Question: I'm working on a code-editor and want to auto-adjust the width of a label as the number increases. For example, for 1-9 (1 digit) there's a specific width. Then when it gets to 10-99 (2 digits), width of label increases. Then again for then 100-999 (3 digits), etc.
The result should be something like this:

Here is my code:
'''
private void timer_countline_Tick(object sender, EventArgs e)
{
updateNumberLabel();
}
private void updateNumberLabel()
{
// we get index of first visible char and number of first visible line
Point pos = new Point(0, 0);
int firstIndex = rtb.GetCharIndexFromPosition(pos);
int firstLine = rtb.GetLineFromCharIndex(firstIndex);
// now we get index of last visible char and number of last visible line
pos.X = ClientRectangle.Width;
pos.Y = ClientRectangle.Height;
int lastIndex = rtb.GetCharIndexFromPosition(pos);
int lastLine = rtb.GetLineFromCharIndex(lastIndex);
// this is point position of last visible char, we'll use its Y value for calculating numberLabel size
pos = rtb.GetPositionFromCharIndex(lastIndex);
// finally, renumber label
numberLabel.Text = "";
for (int i = firstLine; i <= lastLine + 1; i++)
numberLabel.Text += i + 1 + "
";
}
'''
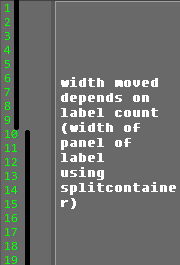
Answer: You can use for doing what you want. Please check the following code lines :
'''
yourLabelName.Width = TextRenderer.MeasureText(yourLabelName.Text, yourLabelName.Font).Width;
'''
'''
yourLabelName.Height = TextRenderer.MeasureText(yourLabelName.Text, yourLabelName.Font).Height;
'''
## Update 1:
For changing your panel for showing all contents in it horizontally, you can use the followng code line:
'''
yourPanelName.Width = yourLabelName.Left + yourLabelName.Width;
'''
For changing your panel for showing all contents in it vartically, you can use the followng code line:
'''
yourPanelName.Height = yourLabelName.Top + yourLabelName.Height;
'''
## Update 2:
If you are used , you must change the properties of your SplitContainer as follows:
'''
FixedPanel = none
IsSplitterFixed = False
'''
Then you can use the following lines of code for achieve to what you want:
For changing your for showing all contents in it horizontally, you can use the followng code line:
'''
int yourLabelNameWidth = TextRenderer.MeasureText(yourLabelName.Text, yourLabelName.Font).Width;
yourSplitContainerName.SplitterDistance = yourLabelName.Left + yourLabelNameWidth;
yourLabelName.Width = yourLabelName.Left + yourLabelNameWidth;
'''